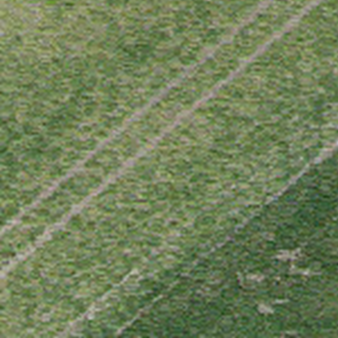
Label: other